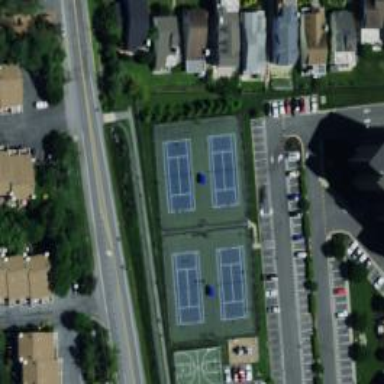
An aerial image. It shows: Tennis court on the leisure land pitch.